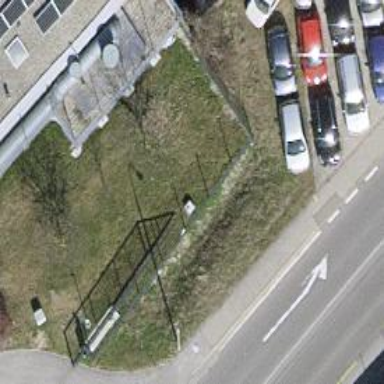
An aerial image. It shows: Metal fence.